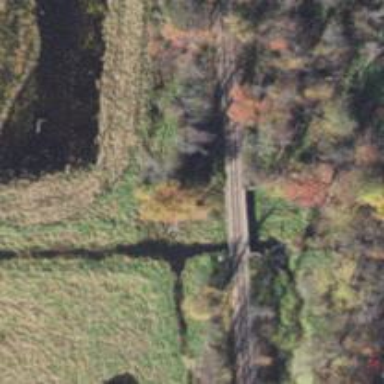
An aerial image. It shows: Bridge over railway line.